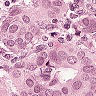
Metastatic tissue present: yes